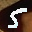
Label: 5